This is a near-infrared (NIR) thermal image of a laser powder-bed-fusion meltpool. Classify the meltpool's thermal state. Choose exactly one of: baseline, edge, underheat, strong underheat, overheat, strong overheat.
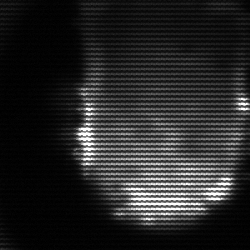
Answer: baseline